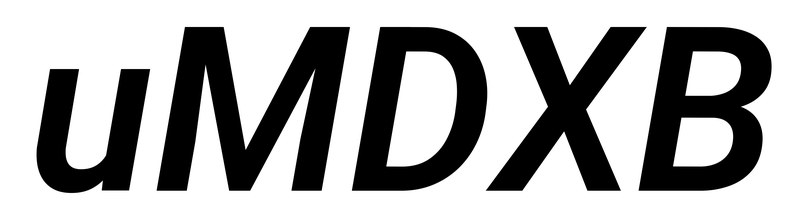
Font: Roboto-Italic_SemiBold_Italic